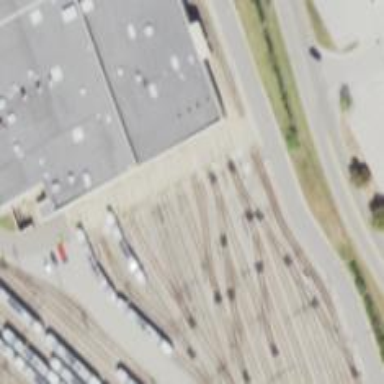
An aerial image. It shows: Light rail yard with electrified contact lines.